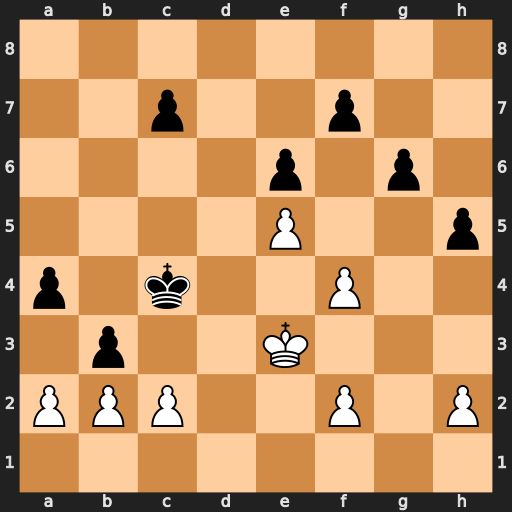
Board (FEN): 8/2p2p2/4p1p1/4P2p/p1k2P2/1p2K3/PPP2P1P/8
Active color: w
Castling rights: -
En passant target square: -
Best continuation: cxb3+ axb3 a3